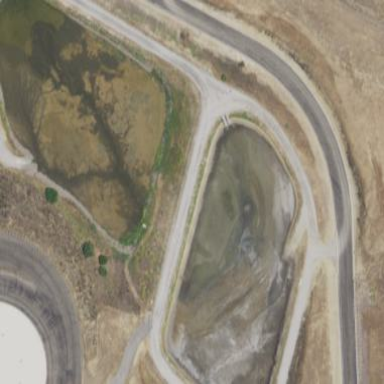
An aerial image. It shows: Pond serving as water storage reservoir.